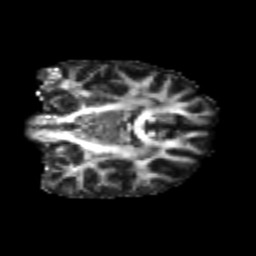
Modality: FA
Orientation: coronal
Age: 24
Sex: female
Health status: healthy
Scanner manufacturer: philips
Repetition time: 7.387 s
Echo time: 0.08599 s